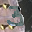
Label: 3